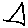
Label: triangle